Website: bh-photo
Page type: address-validator
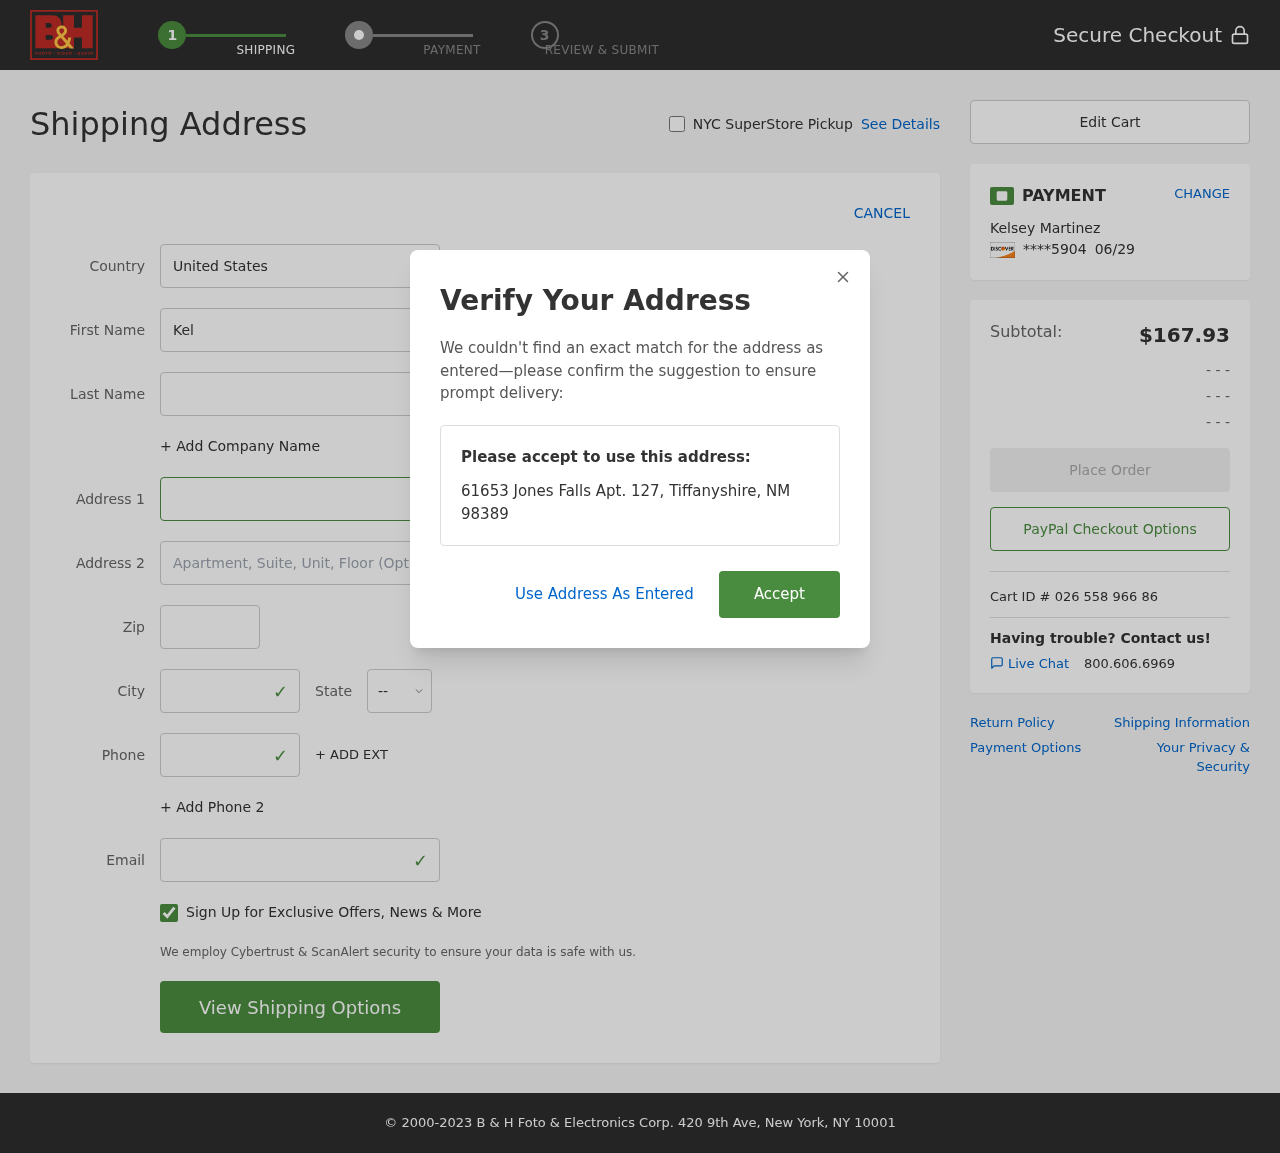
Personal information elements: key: PII_CARD_EXPIRY
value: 06/29
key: PII_CARD_LAST4
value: ****5904
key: PII_CITY
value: Tiffanyshire
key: PII_COUNTRY
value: United States
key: PII_EMAIL
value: kmartinez@hotmail.com
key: PII_FIRSTNAME
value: Kelsey
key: PII_FULLNAME
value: Kelsey Martinez
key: PII_LASTNAME
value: Martinez
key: PII_PHONE
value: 9388304452
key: PII_POSTCODE
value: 98389
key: PII_STATE_ABBR
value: NM
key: PII_STREET
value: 61653 Jones Falls Apt. 127
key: PII_CITY_STATE_ZIP
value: Tiffanyshire, NM 98389
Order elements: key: ORDER_SUBTOTAL
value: $167.93
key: ORDER_ID
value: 026 558 966 86